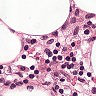
Metastatic tissue present: no